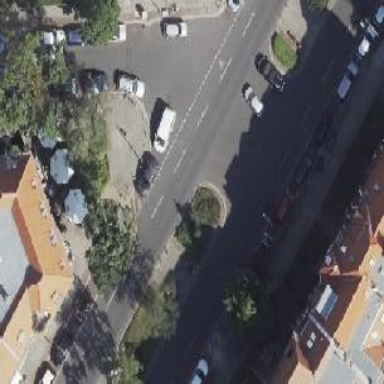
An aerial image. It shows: Unmarked road crossing.